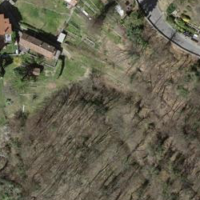
EUNIS habitat code: 41
Species observed at this site:
Asplenium septentrionale